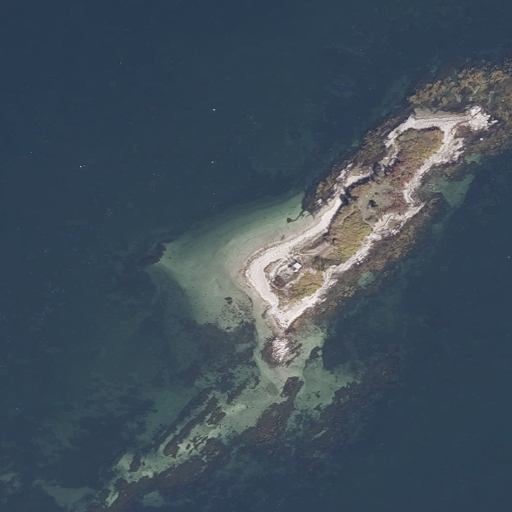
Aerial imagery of island in Maine named Sand Island containing open water, herbaceous wetlands, and barren land